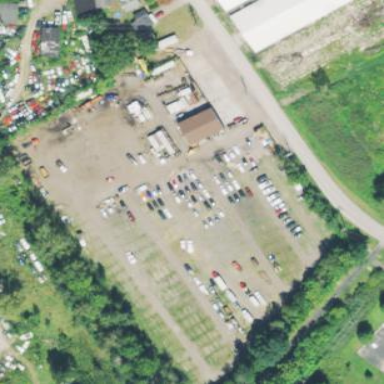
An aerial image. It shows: Industrial area designated as scrap yard.